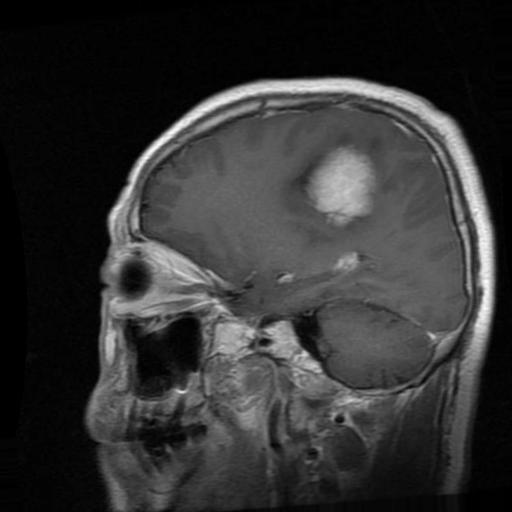
Label: meningioma